Question: I have created the sample application with OSGI. I have deployed in the Apache Ace. It is in the 'apache-ace-1.0.0-bin\server-allinone\store' path. How can I test/view the application?
'''
For eg: http://localhost:8080/test/index.jsp
'''

How can I proceed after this? How can I Test the application?
Any help is highly appreciated.
Thanks!!
George
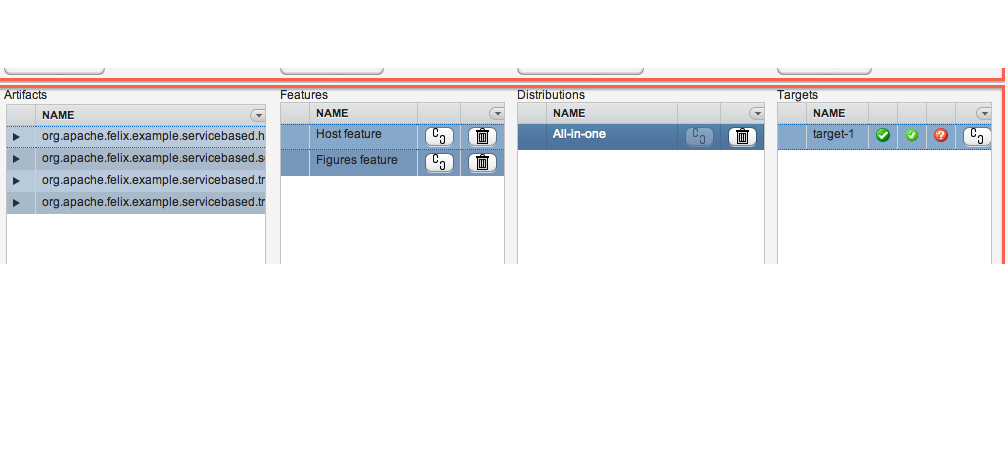
Answer: Judging from the screenshot you've posted you have been following the "user guide" on the Apache ACE website: <URL>
As soon as you've setup artifacts, features, distributions and a target, the next step is to actually run a target so the artifacts will be deployed to it. That part is described in the same document starting here: <URL>
Once you have deployed your application succesfully, it should be active. Judging from the URL you post in your question, you have created some kind of web application. Remember that ACE itself runs on port 8080 by default, so that might be why you don't see your application running, but to better answer your question, you need to be more specific about the steps you took, what you expected and what actually happened.